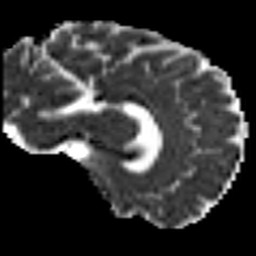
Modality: MD
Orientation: sagittal
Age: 50
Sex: female
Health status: healthy
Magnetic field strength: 3 T
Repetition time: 8.4 s
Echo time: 0.0926 s